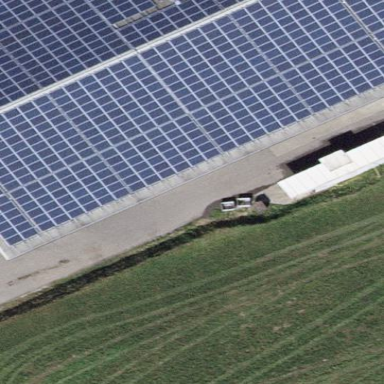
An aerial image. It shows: Solar power generator using photovoltaic panels.